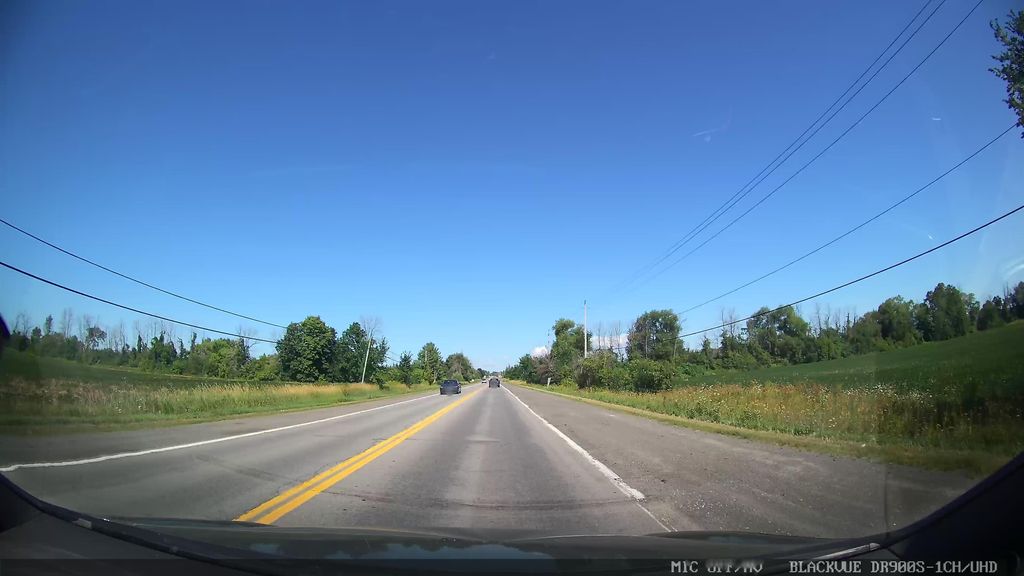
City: ottawa-gatineau